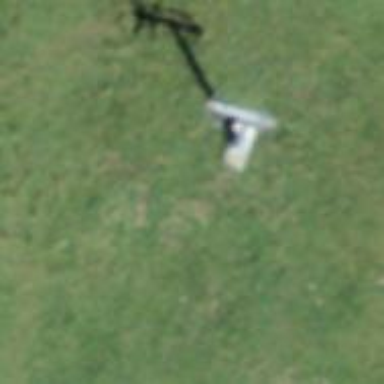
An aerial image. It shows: Pylon for aerialway.